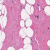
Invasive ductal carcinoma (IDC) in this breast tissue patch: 0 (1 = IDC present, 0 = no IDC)